Field crop: maize
Growth stage: 2
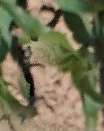
Species: maize